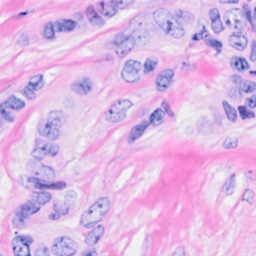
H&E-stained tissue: Breast